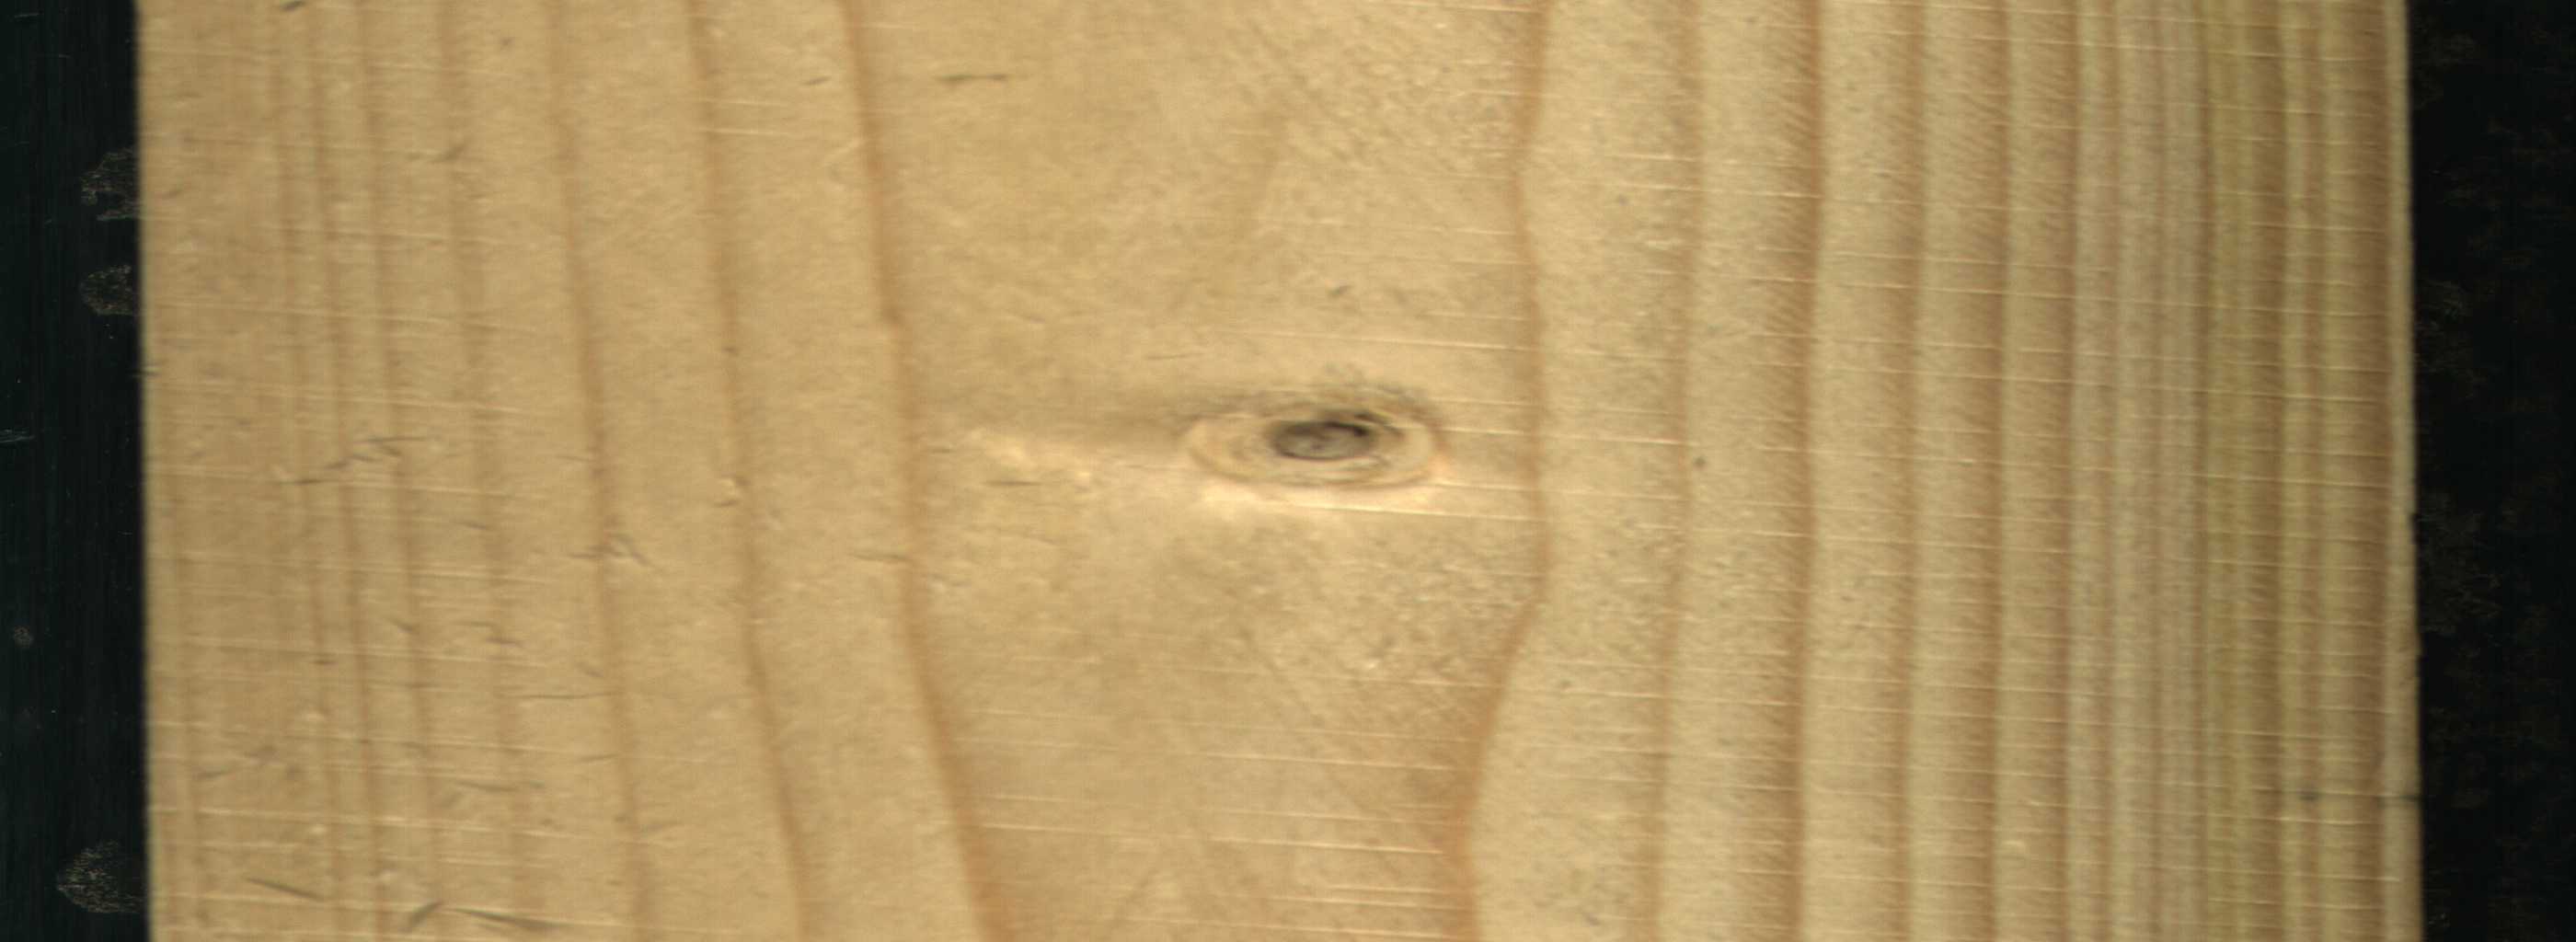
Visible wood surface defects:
Live_Knot